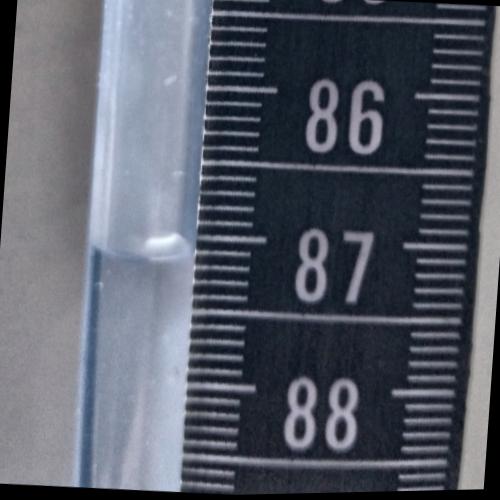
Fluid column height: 87.1 cm